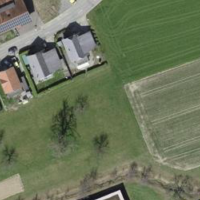
EUNIS habitat code: 54
Species observed at this site:
Prunus spinosa